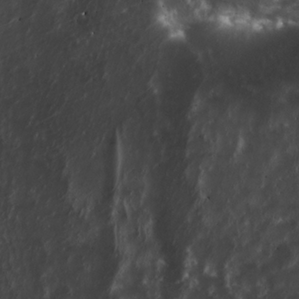
Label: non_frost